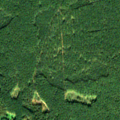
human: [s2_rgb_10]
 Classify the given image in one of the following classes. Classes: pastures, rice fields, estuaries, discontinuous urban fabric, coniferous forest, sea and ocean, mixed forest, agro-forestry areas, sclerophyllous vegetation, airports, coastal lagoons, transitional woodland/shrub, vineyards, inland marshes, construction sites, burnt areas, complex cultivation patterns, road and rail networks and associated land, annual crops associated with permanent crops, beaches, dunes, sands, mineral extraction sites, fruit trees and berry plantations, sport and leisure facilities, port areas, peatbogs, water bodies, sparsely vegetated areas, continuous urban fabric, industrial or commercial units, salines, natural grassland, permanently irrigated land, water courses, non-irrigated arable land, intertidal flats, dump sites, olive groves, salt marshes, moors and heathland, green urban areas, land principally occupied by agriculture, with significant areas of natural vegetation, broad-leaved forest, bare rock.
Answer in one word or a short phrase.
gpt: coniferous forest, mixed forest